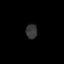
Tissue: prostate
Cell type: Myeloid cells
Senescence score: 0.269
Nuclear area (px): 167
Mean DAPI intensity: 52.431